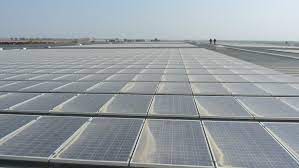
Label: Dusty